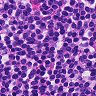
Metastatic tissue present: no